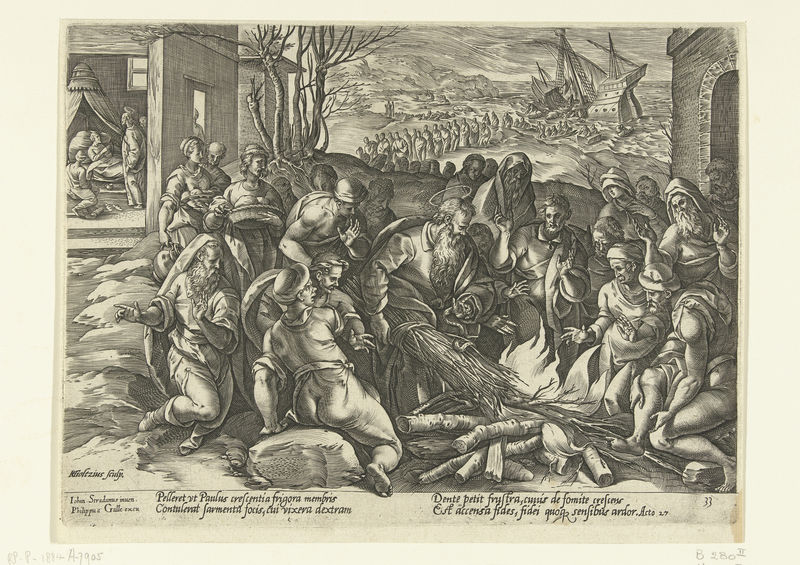
Titel: Paulus door een adder in de hand gebeten
Künstler: Hendrick Goltzius
Standort: Amsterdam
Institution: Rijksmuseum
Schlagwörter: baum, feuer, mann, meer, nackt, wasser, weiß, menschen, see, holz, hut, männer, schwarz, stroh, zeichnung, haus, bart, hütte, blatt, engel, schiff, schrift, papier, liegen, sturm, untergang, heiligenschein, kranker, heiliger, hol, latein, wunder, hause